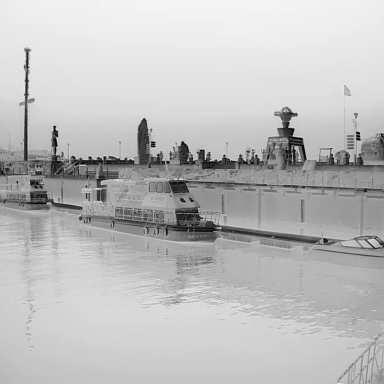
There are two container_ships in the infrared image.